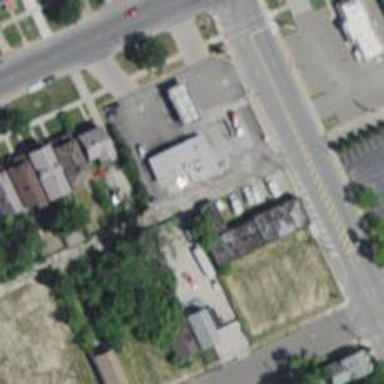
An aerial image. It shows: Convenience shop.